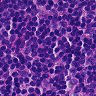
Metastatic tissue present: no